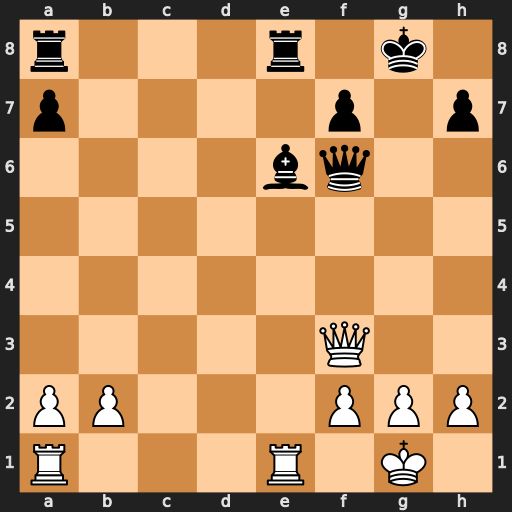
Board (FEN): r3r1k1/p4p1p/4bq2/8/8/5Q2/PP3PPP/R3R1K1
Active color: w
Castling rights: -
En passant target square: -
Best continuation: Qxf6